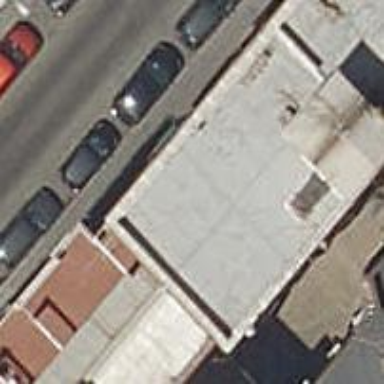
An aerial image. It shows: Restaurant.